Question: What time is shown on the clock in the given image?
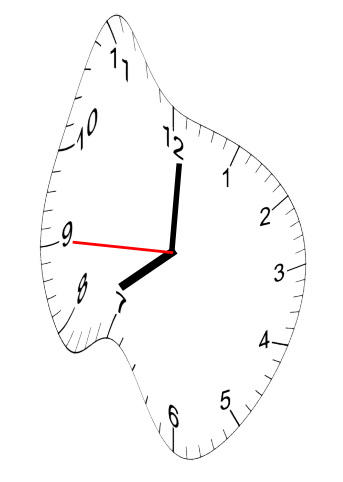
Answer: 08:00:45